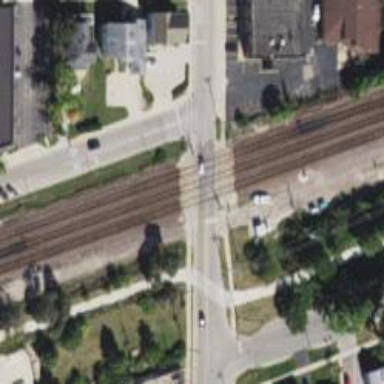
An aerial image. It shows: Crossing for the railway.